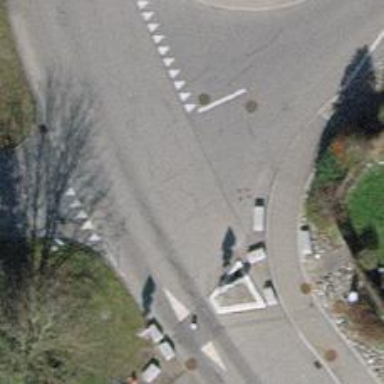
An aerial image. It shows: Bollard.